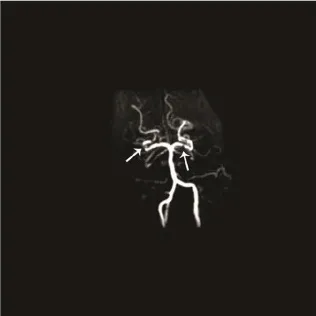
Imageological changes after admission. The right and left posterior cerebral arteries.
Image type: radiology (mri)